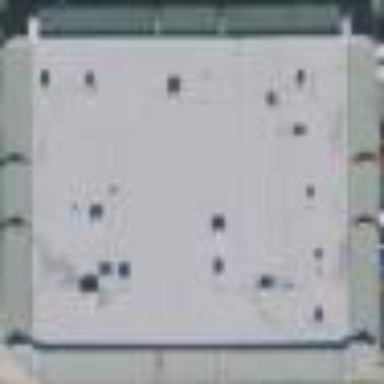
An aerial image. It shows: Retail building.